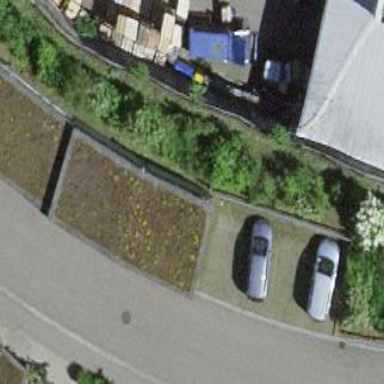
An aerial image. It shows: Street-side parking area.